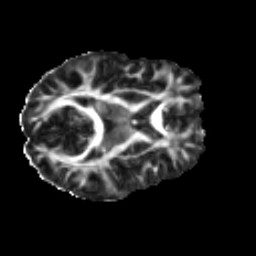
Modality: FA
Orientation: axial
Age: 36
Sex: female
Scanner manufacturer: ge
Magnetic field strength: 3 T
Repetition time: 7.8 s
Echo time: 0.0606 s